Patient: sex F, age 31
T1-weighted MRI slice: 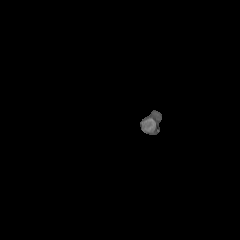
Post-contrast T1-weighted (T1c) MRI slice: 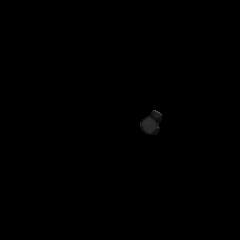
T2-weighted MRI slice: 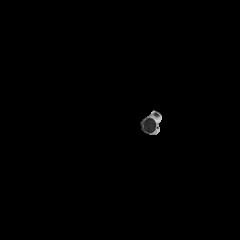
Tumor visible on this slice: no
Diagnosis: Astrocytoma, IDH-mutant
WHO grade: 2